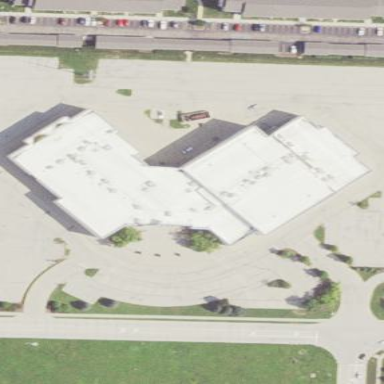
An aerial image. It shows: Cinema located in retail building.